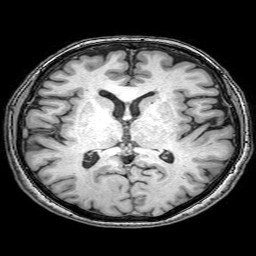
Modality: T1w
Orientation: coronal
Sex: female
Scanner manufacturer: philips
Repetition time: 0.008191 s
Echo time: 0.00375 s